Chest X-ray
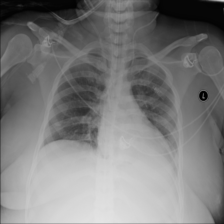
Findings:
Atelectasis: positive
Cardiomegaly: negative
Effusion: negative
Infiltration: negative
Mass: negative
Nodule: negative
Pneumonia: negative
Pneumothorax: negative
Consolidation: negative
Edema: negative
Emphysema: negative
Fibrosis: negative
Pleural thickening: negative
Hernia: negative